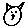
Label: cat